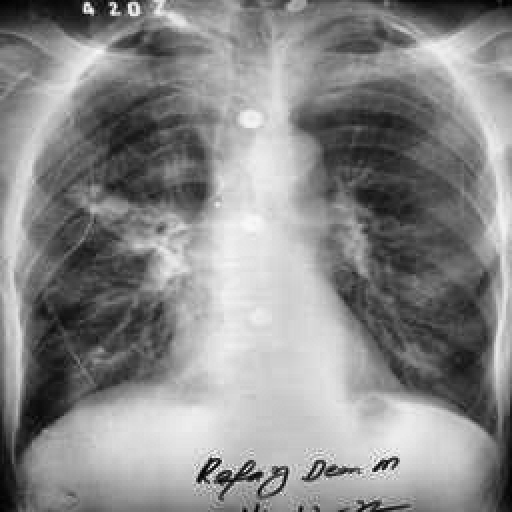
Finding: TUBERCULOSIS